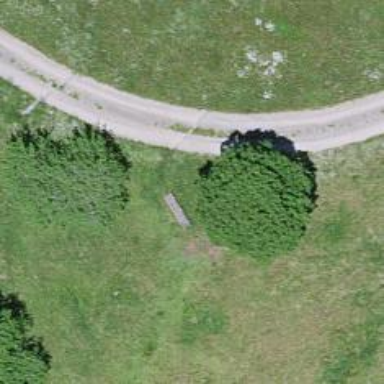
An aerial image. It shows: Bench.